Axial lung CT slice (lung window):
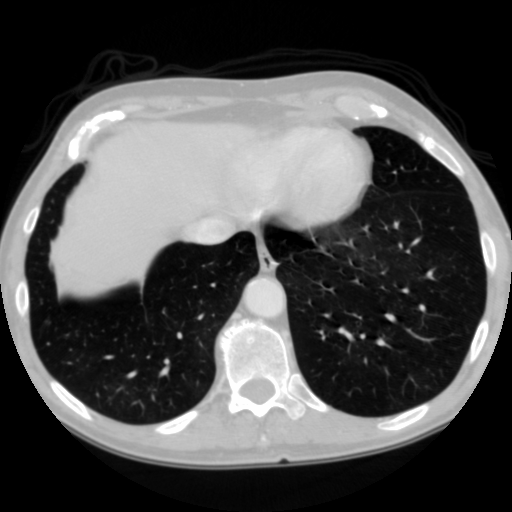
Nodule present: no